Question: In ie8 i am facing the problem in popup due to this line in jquery v1.8.3
'''
this.insertBefore( elem, this.firstChild );
'''
Here is the function
'''
prepend: function() {
return this.domManip(arguments, true, function( elem ) {
if ( this.nodeType === 1 || this.nodeType === 11 ) {
this.insertBefore( elem, this.firstChild );
}
});
'''
here is the screenshot of error.

thanx in advance
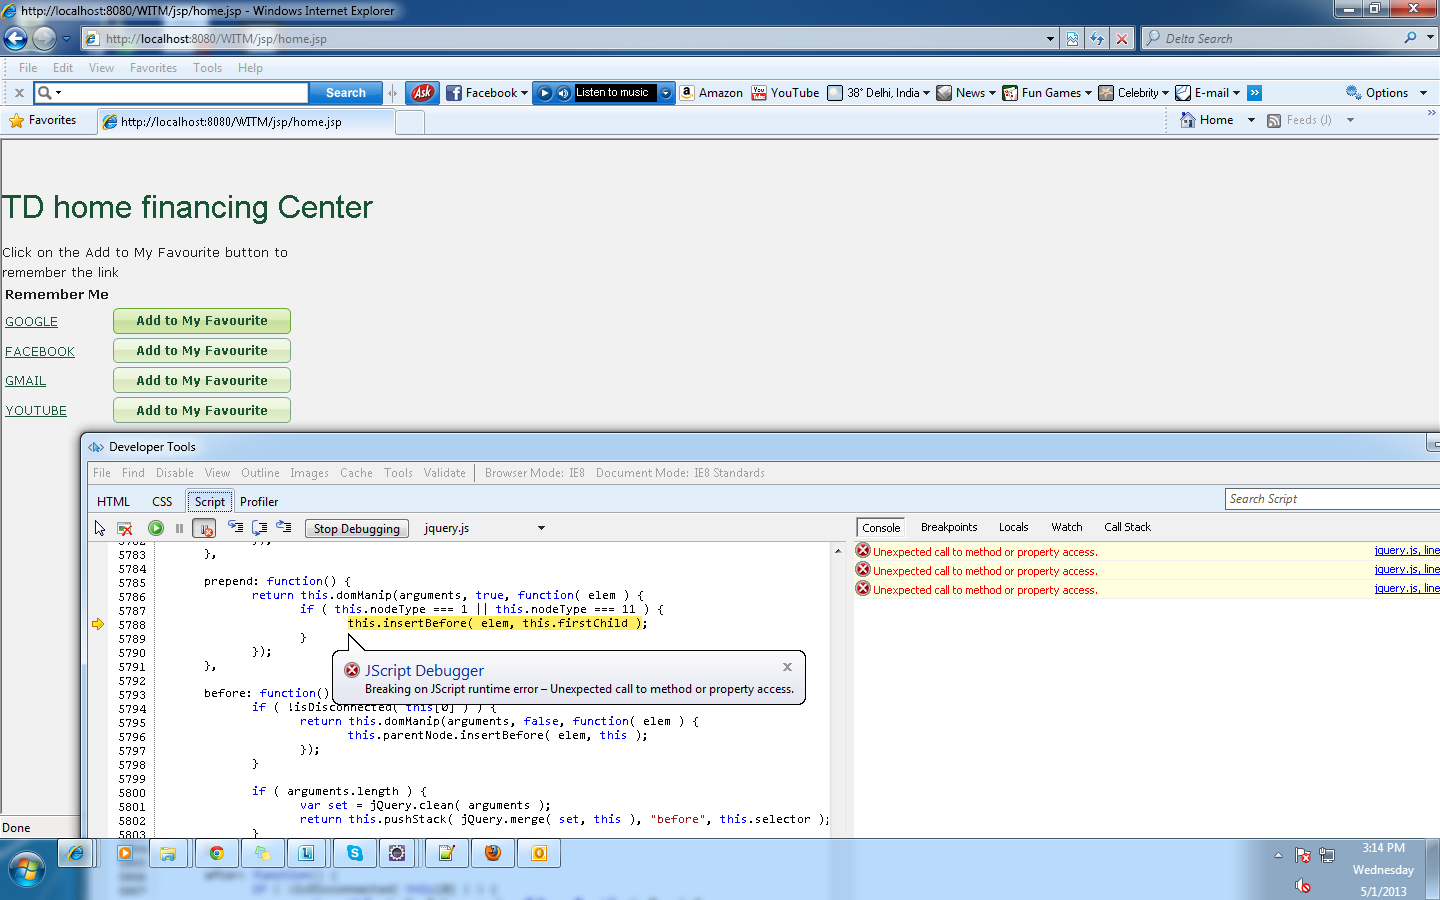
Answer: IE8 cannot insert into html elements it doesn't recognise.
It might be that there is a invalid markup, or it tries to insert a node into a HTML 5 tag.
If it's a HTML 5 tag, you can use a script like modernizr or html5shim to create the HTML 5 tags in IE.